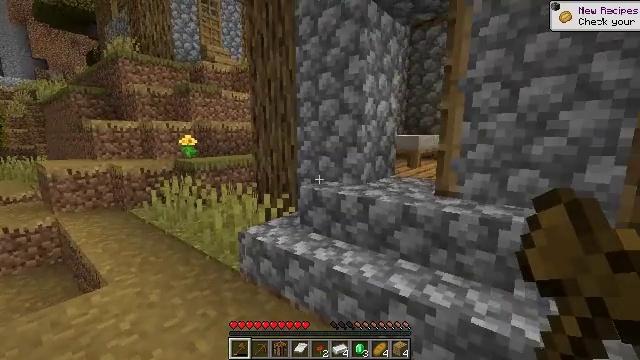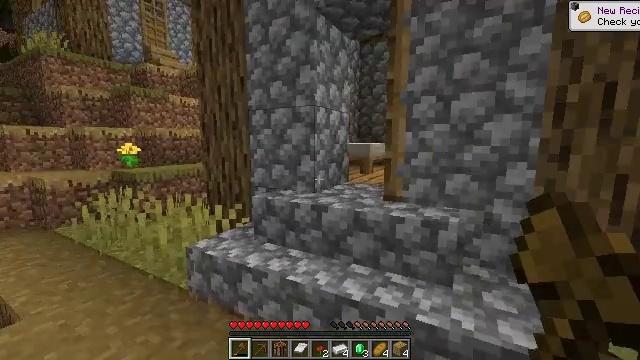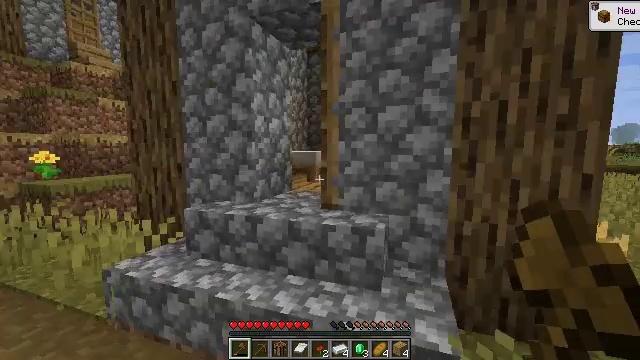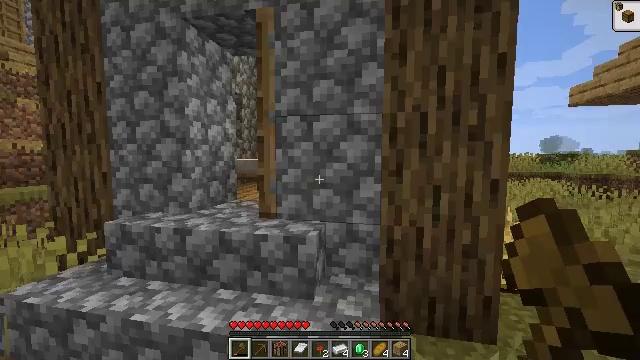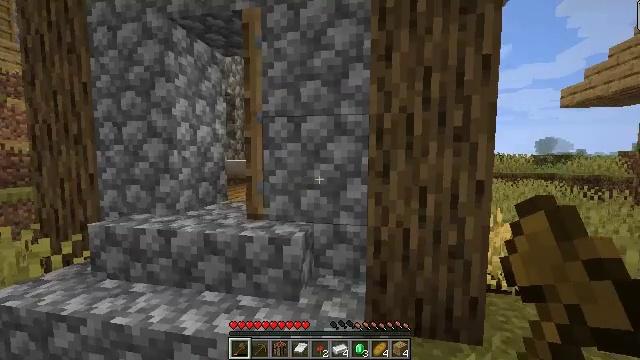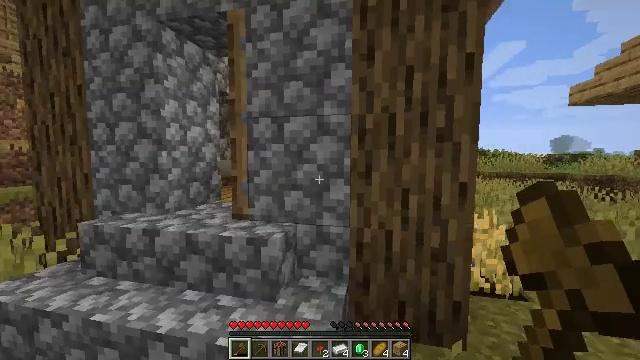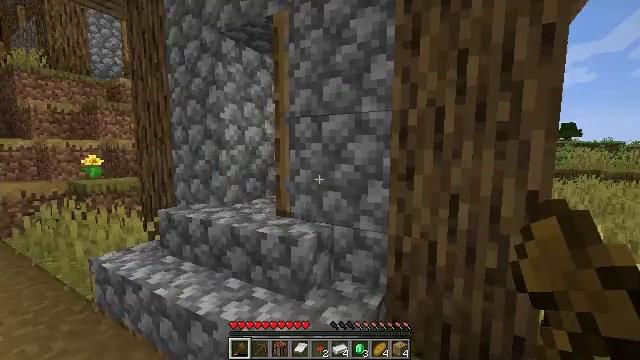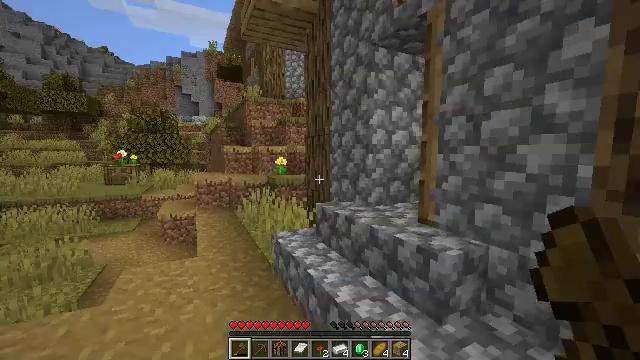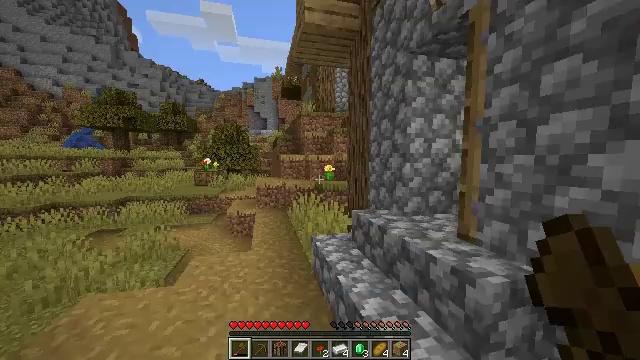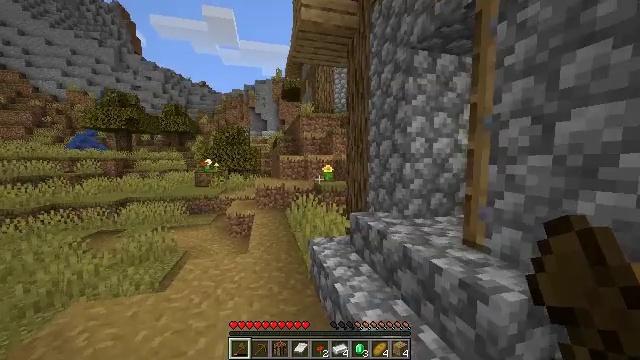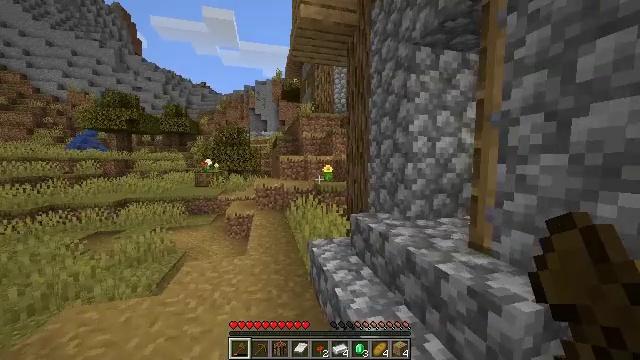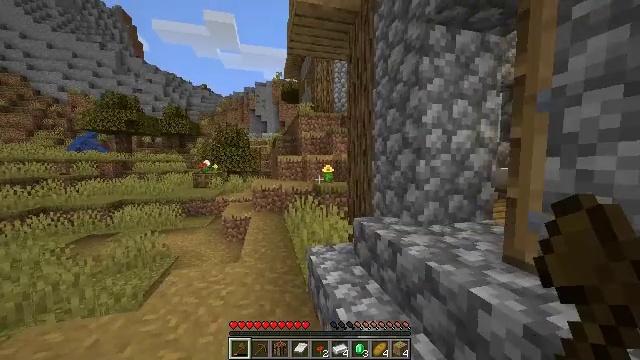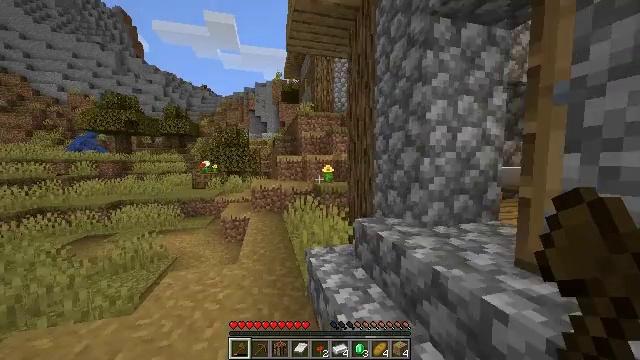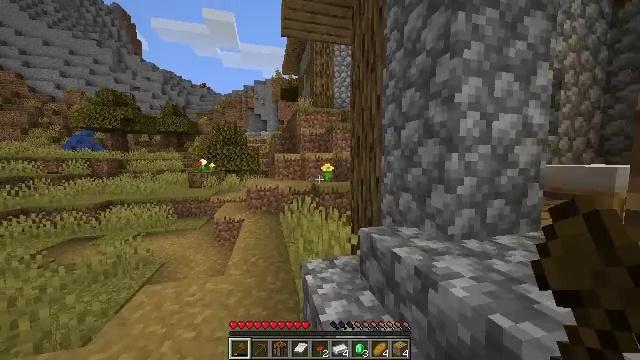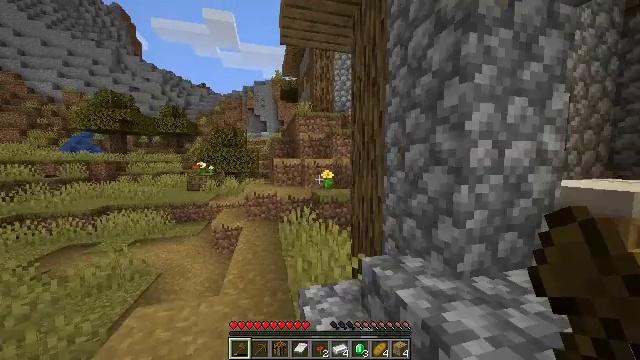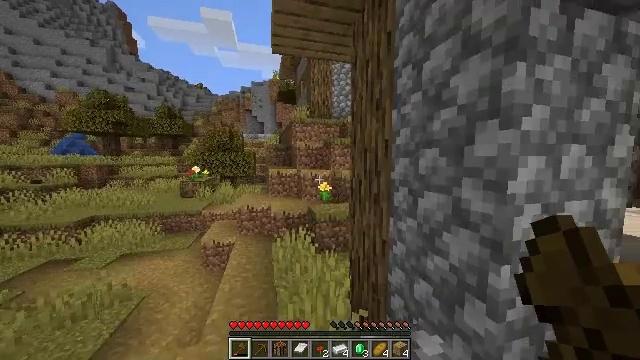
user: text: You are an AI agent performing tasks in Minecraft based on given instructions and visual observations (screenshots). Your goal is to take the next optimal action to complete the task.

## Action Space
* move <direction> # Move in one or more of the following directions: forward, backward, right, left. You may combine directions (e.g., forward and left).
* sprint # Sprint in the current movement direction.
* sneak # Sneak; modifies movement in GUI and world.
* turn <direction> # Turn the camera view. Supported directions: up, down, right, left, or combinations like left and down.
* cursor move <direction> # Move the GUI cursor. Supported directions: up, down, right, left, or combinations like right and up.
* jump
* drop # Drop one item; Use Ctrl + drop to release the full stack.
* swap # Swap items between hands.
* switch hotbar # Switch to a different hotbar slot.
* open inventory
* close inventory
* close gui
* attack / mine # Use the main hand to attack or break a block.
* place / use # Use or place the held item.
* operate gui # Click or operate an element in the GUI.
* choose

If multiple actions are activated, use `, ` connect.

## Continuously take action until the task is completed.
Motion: motion action
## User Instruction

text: Combine wheat on the crafting table to make bread.
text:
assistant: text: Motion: move right, turn right and up
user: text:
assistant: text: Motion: move right, turn right and up
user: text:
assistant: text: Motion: move right, sprint, turn right and up
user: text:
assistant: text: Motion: move right, sprint
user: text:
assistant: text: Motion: move right, sprint, turn left
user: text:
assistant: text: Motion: move forward and move right, sprint, turn left and down
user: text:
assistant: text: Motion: move forward and move right, sprint, turn left
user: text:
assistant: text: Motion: move forward, sprint, turn left and up
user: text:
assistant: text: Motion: move forward, sprint
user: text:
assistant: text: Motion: move forward, sprint
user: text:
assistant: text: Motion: move forward, sprint
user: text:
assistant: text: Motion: move forward, sprint
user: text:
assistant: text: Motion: move forward, sprint
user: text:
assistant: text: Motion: move forward, sprint
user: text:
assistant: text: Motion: move forward, sprint
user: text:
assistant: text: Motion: move forward, sprint
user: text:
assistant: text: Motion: move forward, sprint, turn right
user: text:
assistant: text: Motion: move forward, sprint, turn right
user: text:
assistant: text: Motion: move forward, sprint
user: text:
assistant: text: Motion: move forward, sprint, turn right
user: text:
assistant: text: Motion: move forward, sprint
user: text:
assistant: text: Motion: move forward, sprint
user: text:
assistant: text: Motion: move forward, sprint
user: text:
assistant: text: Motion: move forward, sprint
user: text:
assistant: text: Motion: move forward, sprint
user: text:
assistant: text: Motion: move forward and move left, sprint
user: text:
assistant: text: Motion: move forward and move left, sprint, turn right
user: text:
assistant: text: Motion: move forward and move left, sprint, turn right
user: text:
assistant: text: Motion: move forward, sprint, turn right
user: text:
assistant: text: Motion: move forward, sprint, turn right